八年级 · 变换几何
下面四个图标中, 是轴对称图形的是 ( )
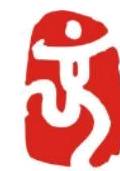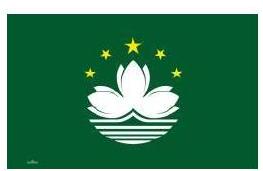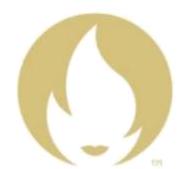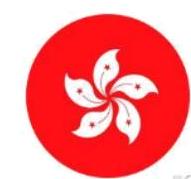
A.

B.

C.

D.

答案: B